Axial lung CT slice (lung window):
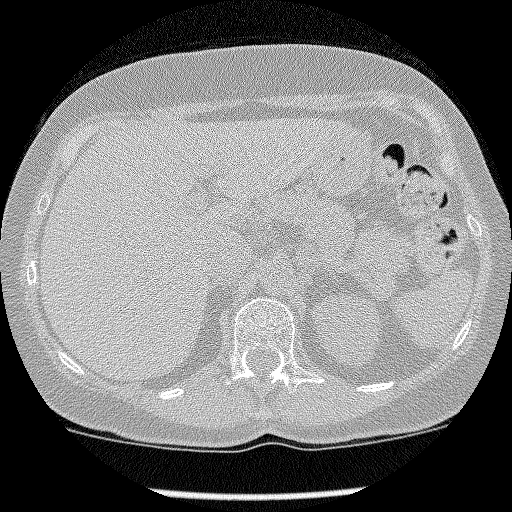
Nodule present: no